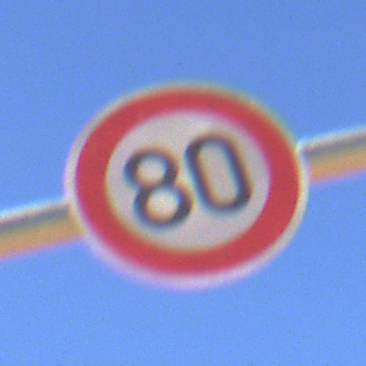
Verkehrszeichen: Geschwindigkeit80
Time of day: MorningAfternoon
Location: Outdoor (RoadRail)
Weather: Clear
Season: NotSpecified
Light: Natural